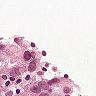
Metastatic tissue present: yes